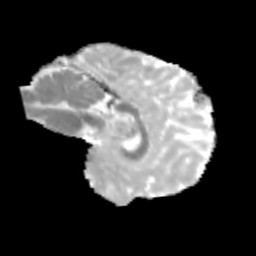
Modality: MD
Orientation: sagittal
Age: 13
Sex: male
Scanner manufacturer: siemens
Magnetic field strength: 3 T
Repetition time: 3.8 s
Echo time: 0.07 s